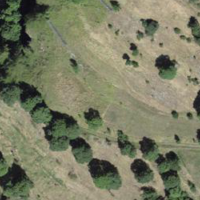
EUNIS habitat code: 26
Species observed at this site:
Helix pomatia